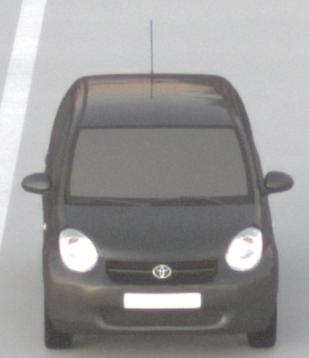
Make: Toyota
Model: Passo
Detailed model: Toyota Passo X Yururi
Model produced from: 2010
Model produced until: 2016
Doors: 5
Color: gray
Road condition: dry road
Daytime: sunrise or sunset
Contrast: low contrast